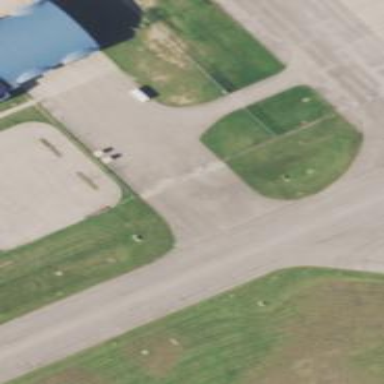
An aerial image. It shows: Image of taxiway at airport.